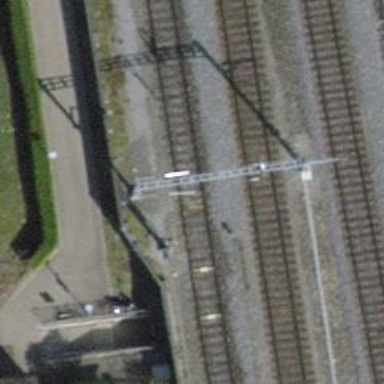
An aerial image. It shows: Railway signal.